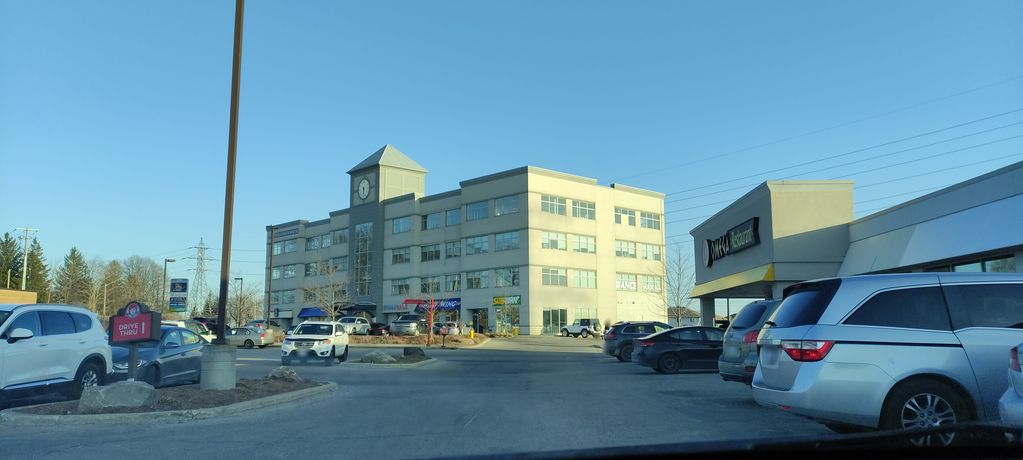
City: kitchener-waterloo